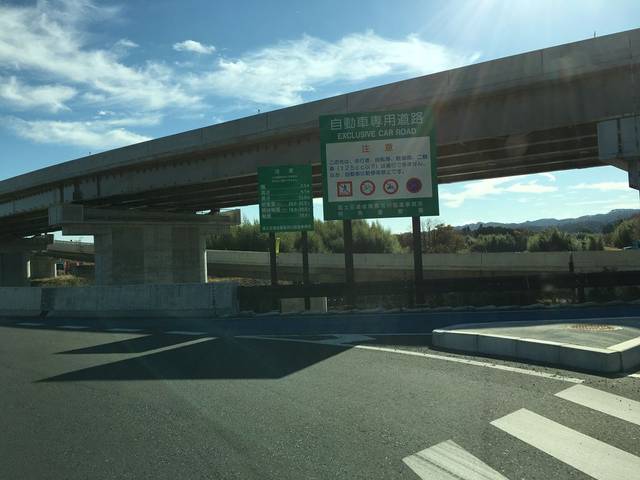
Region: Japan
Coordinates: 37.784, 140.9